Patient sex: M
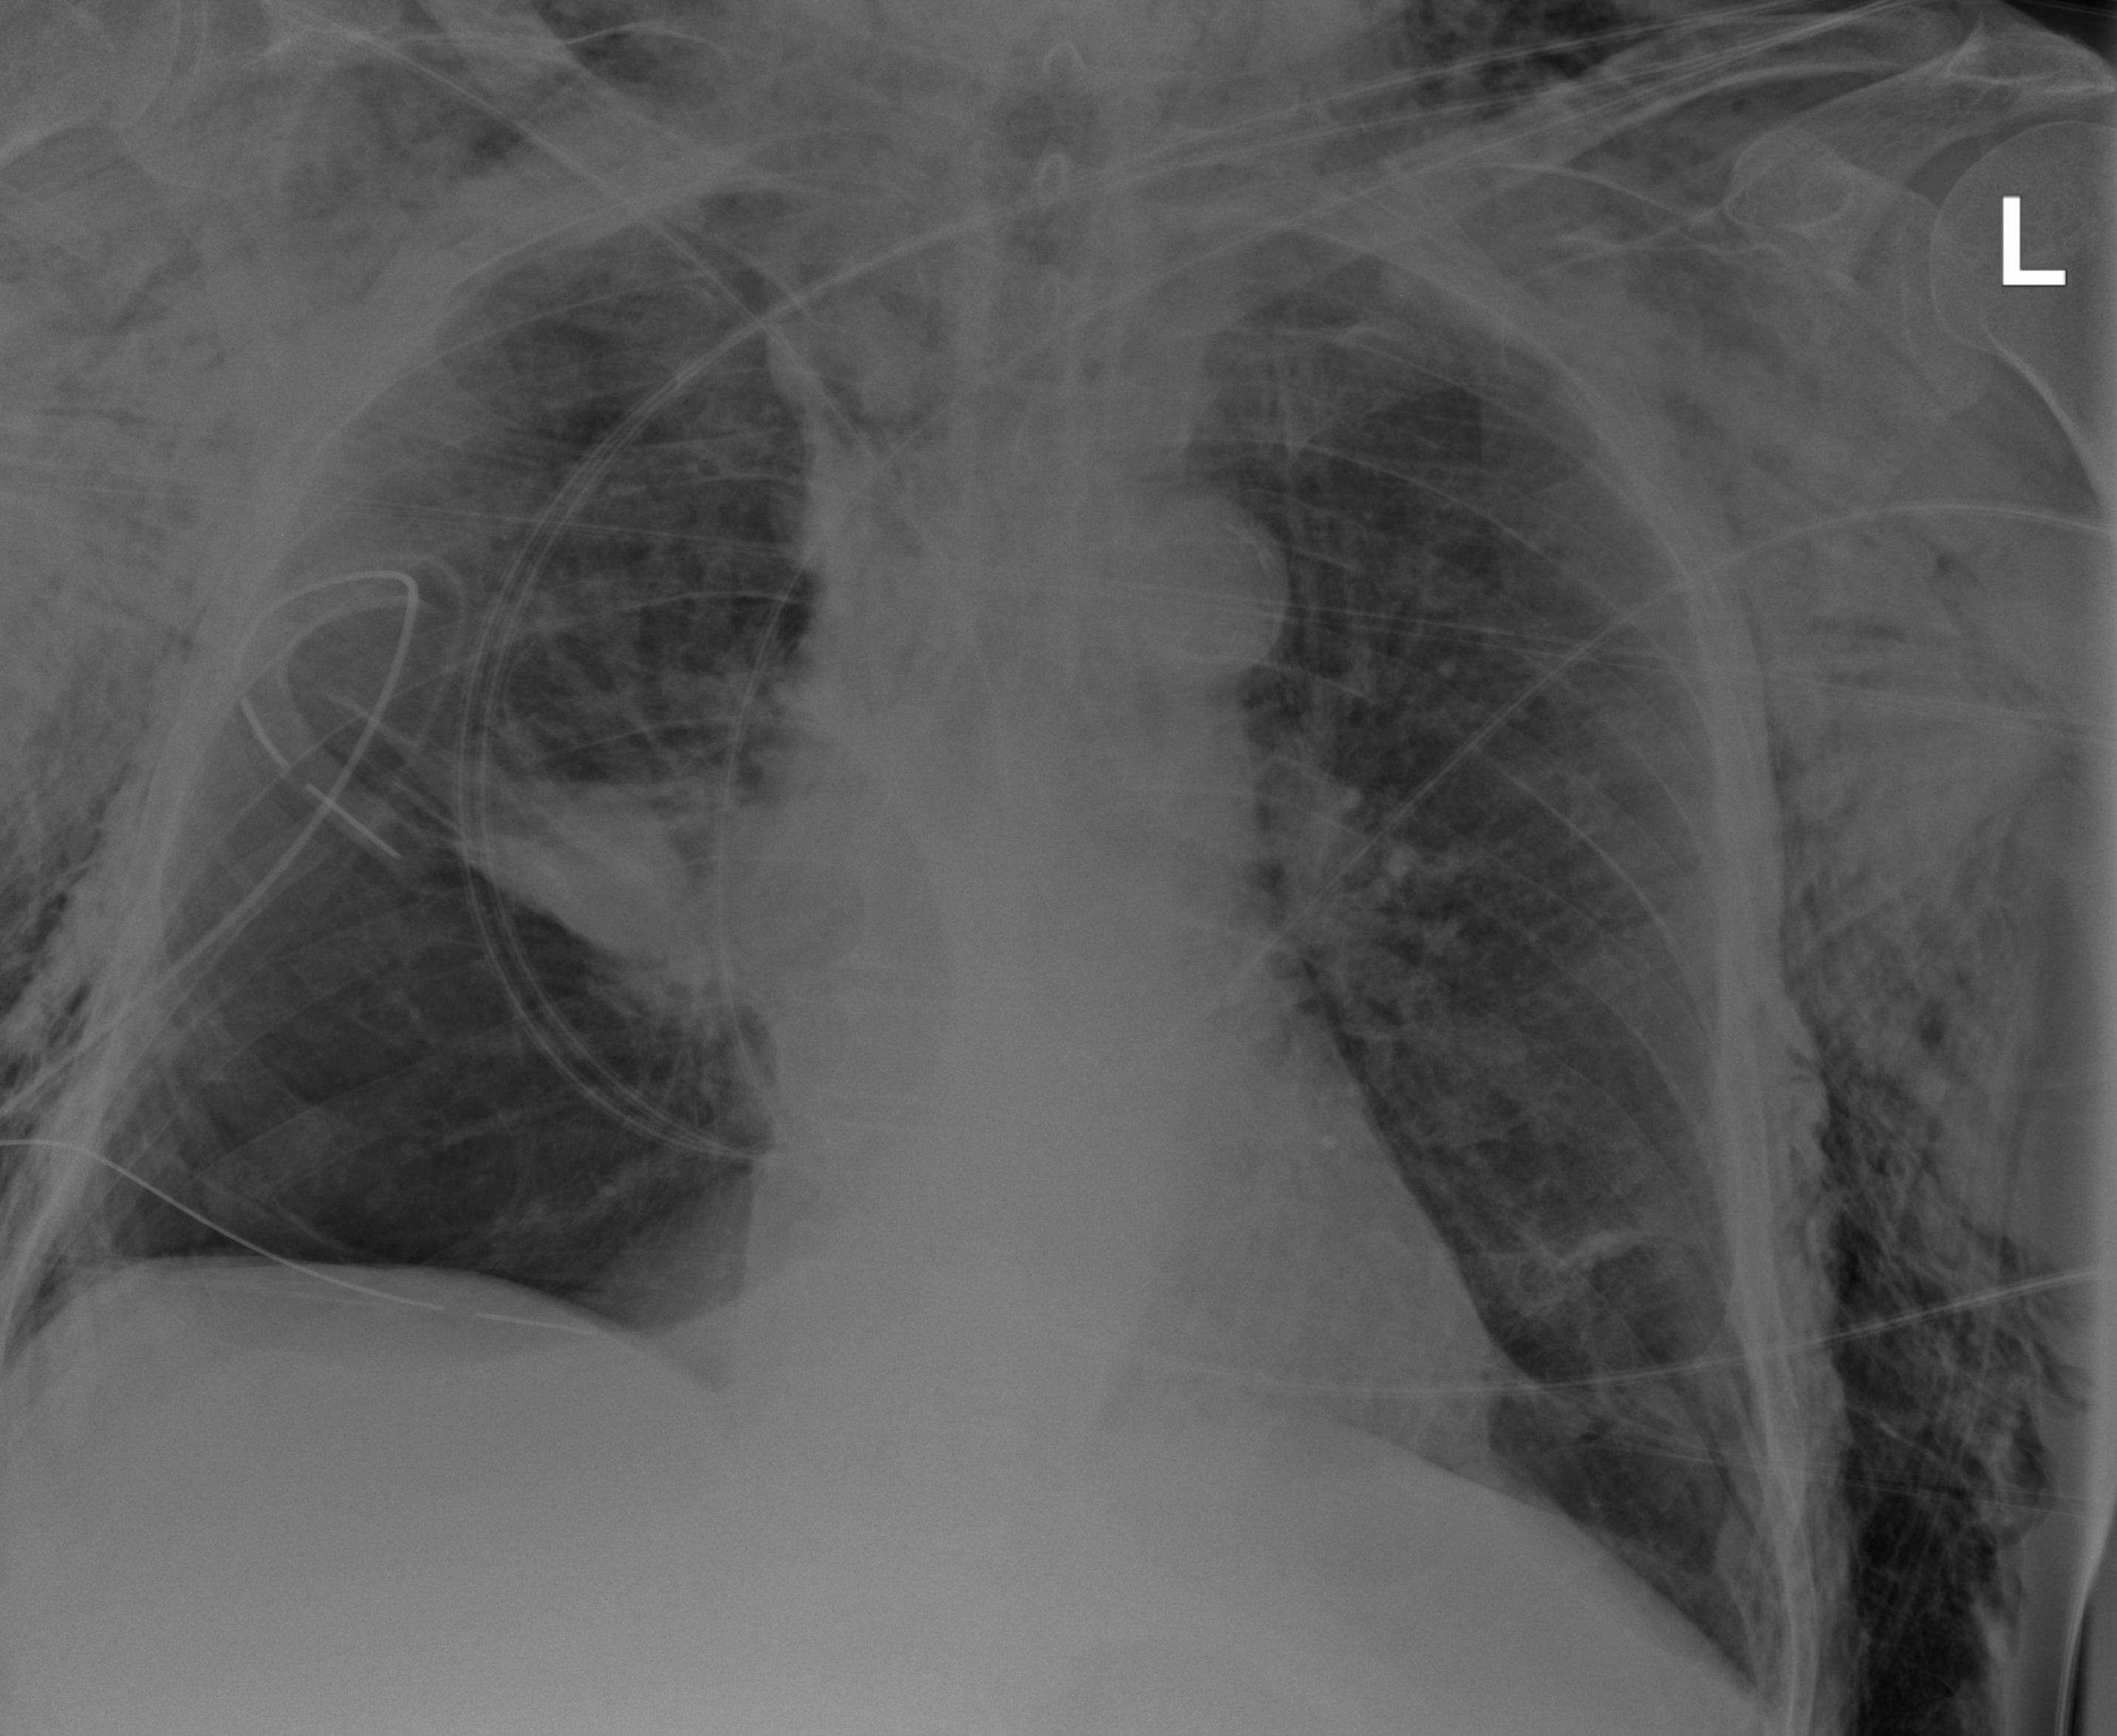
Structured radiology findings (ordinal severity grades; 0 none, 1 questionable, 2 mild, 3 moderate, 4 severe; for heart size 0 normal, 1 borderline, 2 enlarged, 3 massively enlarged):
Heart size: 0
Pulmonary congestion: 0
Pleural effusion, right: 0
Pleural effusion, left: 0
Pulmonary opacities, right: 0
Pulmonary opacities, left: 0
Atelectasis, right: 3
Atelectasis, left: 1